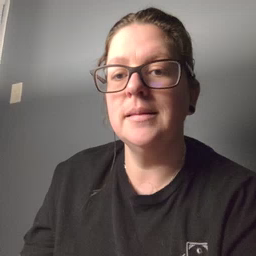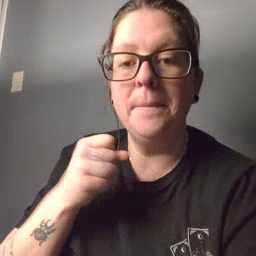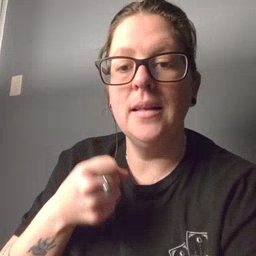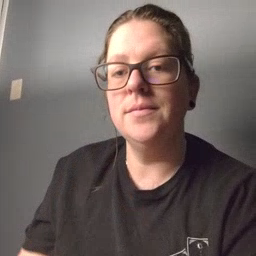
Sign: make